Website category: sports
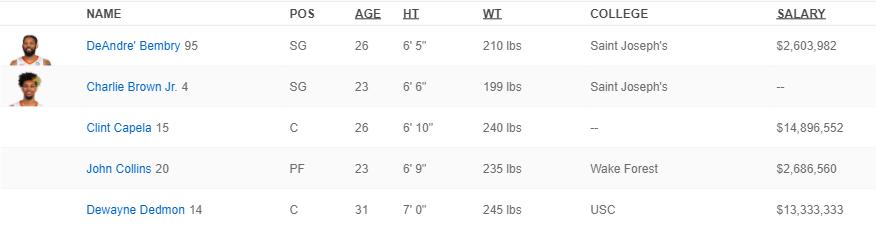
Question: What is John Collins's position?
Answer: PF

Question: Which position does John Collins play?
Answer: PF

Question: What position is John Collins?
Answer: PF

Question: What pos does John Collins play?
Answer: PF

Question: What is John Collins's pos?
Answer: PF

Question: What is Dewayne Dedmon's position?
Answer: C

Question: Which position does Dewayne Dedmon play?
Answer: C

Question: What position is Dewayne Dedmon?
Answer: C

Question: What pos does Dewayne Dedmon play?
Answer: C

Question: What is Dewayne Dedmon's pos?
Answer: C

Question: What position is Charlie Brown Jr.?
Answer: SG

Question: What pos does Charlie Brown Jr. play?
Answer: SG

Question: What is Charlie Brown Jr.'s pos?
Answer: SG

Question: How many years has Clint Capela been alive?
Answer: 26

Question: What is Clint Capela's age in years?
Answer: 26

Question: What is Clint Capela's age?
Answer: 26

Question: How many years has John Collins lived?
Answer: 23

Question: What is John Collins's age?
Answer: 23

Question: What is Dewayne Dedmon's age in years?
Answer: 31

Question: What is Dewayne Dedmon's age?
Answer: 31

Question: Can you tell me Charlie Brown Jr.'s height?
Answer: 6' 6"

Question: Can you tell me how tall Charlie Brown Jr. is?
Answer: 6' 6"

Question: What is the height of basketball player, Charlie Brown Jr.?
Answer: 6' 6"

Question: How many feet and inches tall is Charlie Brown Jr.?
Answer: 6' 6"

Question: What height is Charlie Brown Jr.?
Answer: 6' 6"

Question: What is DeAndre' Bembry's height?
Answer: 6' 5"

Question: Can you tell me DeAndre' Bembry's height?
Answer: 6' 5"

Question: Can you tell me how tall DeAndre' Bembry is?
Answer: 6' 5"

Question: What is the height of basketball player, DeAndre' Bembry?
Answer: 6' 5"

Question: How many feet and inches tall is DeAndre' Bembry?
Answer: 6' 5"

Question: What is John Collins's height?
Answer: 6' 9"

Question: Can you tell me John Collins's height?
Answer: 6' 9"

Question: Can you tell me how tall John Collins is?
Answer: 6' 9"

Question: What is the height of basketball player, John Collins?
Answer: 6' 9"

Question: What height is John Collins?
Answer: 6' 9"

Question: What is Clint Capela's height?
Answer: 6' 10"

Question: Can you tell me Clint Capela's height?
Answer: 6' 10"

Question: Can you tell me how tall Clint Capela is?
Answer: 6' 10"

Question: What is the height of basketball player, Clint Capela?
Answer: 6' 10"

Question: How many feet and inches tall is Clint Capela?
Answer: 6' 10"

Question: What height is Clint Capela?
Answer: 6' 10"

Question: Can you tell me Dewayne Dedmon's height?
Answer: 7' 0"

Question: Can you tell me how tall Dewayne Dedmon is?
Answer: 7' 0"

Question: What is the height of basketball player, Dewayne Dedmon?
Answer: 7' 0"

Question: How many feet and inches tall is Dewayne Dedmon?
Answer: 7' 0"

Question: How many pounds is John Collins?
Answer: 235 lbs

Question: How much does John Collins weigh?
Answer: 235 lbs

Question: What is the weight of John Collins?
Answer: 235 lbs

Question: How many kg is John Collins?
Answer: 235 lbs

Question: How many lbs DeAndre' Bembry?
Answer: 210 lbs

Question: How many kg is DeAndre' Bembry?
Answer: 210 lbs

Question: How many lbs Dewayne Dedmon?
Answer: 245 lbs

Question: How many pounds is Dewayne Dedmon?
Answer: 245 lbs

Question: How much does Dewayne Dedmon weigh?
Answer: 245 lbs

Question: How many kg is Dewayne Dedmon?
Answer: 245 lbs

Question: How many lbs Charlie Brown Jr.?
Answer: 199 lbs

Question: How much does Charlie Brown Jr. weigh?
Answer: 199 lbs

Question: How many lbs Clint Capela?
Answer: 240 lbs

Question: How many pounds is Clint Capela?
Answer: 240 lbs

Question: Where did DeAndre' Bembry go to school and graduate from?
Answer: Saint Joseph's

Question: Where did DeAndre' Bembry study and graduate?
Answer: Saint Joseph's

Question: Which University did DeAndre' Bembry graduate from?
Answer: Saint Joseph's

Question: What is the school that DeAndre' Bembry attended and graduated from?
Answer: Saint Joseph's

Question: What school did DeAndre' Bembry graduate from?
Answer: Saint Joseph's